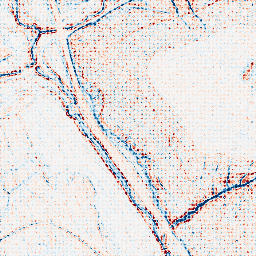
Category: edge_preserving
Decomposition family: bilateral
Decomposition parameters: d: 5
sigma_color: 150
sigma_space: 50
Upsampling method: sinc_blackman
Upsampling parameters: scale: 8
kernel_size: 8
Upsampling scale: 8